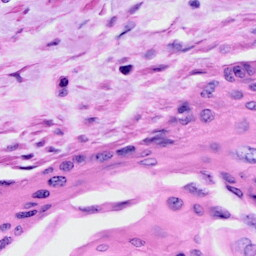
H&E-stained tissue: Cervix